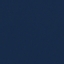
Land use / land cover: SeaLake